Question: I am testing the behavior of 'DataBinding' observable when it comes to use a 'LiveData' vs. 'ObservableInt'.
I have simple layout with a button that triggers a counter for both 'LiveData' & 'ObservableInt' variables that I store in the 'ViewModel', I update their values using 'BindingAdapter'
Both 'LiveData' & 'ObservableInt' variables count up normally; but when there is a device configuration change (screen rotation for my test), the 'ObservableInt' countinues count up with button hits, although the 'LiveData' dismisses one or two counts.
Below gif will illustrate more

My question is how to solve this problem?
I mainly need a 'LiveData' for further 'Transformations'
'''
<?xml version="1.0" encoding="utf-8"?>
<layout xmlns:android="http://schemas.android.com/apk/res/android"
xmlns:app="http://schemas.android.com/apk/res-auto"
xmlns:tools="http://schemas.android.com/tools">
<data>
<variable
name="viewmodel"
type="com.example.android.databindingobservableintlivedata.MyViewModel" />
</data>
<LinearLayout
android:layout_width="match_parent"
android:layout_height="match_parent"
android:gravity="center"
android:orientation="vertical"
tools:context=".MainActivity">
<LinearLayout
android:layout_width="match_parent"
android:layout_height="wrap_content"
android:gravity="center">
<TextView
android:id="@+id/observableint_label"
android:layout_width="wrap_content"
android:layout_height="wrap_content"
android:text="ObservableInt: " />
<TextView
android:id="@+id/observableint_count"
android:layout_width="wrap_content"
android:layout_height="wrap_content"
android:text="0"
app:textValueForObservableInt="@{viewmodel.countObservableInt}" />
</LinearLayout>
<LinearLayout
android:layout_width="match_parent"
android:layout_height="wrap_content"
android:layout_marginTop="8dp"
android:gravity="center">
<TextView
android:id="@+id/livedata_label"
android:layout_width="wrap_content"
android:layout_height="wrap_content"
android:text="LiveData: " />
<TextView
android:id="@+id/livedata_count"
android:layout_width="wrap_content"
android:layout_height="wrap_content"
android:text="0"
app:textValueForLiveData="@{viewmodel.countLiveData}" />
</LinearLayout>
<Button
android:id="@+id/btn_count"
android:layout_width="wrap_content"
android:layout_height="wrap_content"
android:layout_gravity="center"
android:layout_marginTop="16dp"
android:onClick="@{() -> viewmodel.onCount()}"
android:text="Count" />
</LinearLayout>
</layout>
'''
'''
public class MainActivity extends AppCompatActivity {
@Override
protected void onCreate(Bundle savedInstanceState) {
super.onCreate(savedInstanceState);
ActivityMainBinding mBinding = DataBindingUtil.setContentView(this, R.layout.activity_main);
MyViewModel viewModel = ViewModelProviders.of(this).get(MyViewModel.class);
mBinding.setViewmodel(viewModel);
mBinding.setLifecycleOwner(this);
}
}
'''
'''
public class MyViewModel extends ViewModel {
public MutableLiveData<Integer> countLiveData = new MutableLiveData<>(0);
public ObservableInt countObservableInt = new ObservableInt(0);
public void onCount() {
countObservableInt.set(countObservableInt.get() + 1);
int value = countLiveData.getValue() == null ? 0 : countLiveData.getValue();
countLiveData.postValue(value + 1);
}
}
'''
'''
public class BindingAdapters {
@BindingAdapter("textValueForObservableInt")
public static void bindObservableIntInText(TextView text, ObservableInt value) {
text.setText(String.valueOf(value.get()));
}
@BindingAdapter("textValueForLiveData")
public static void bindLiveDataIntegerInText(TextView text, MutableLiveData<Integer> value) {
text.setText(String.valueOf(value.getValue()));
}
}
'''
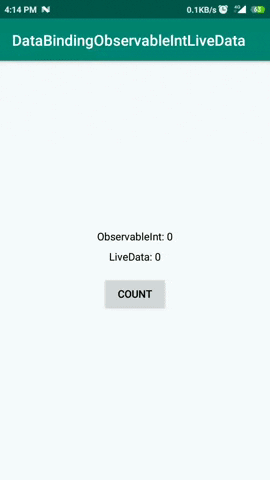
Answer: <URL> of 'LiveData':
Basically this method indicates that, any value given to 'LiveData' can be/should be called from background thread would reflect on main thread with updated value.
Meaning that, if you've got two consecutive calls to 'LiveData' about 'postValue()' then only last value would be dispatched!
In your case, 'countLiveData.postValue(value + 1)' this line gets impacted on if there're too frequent calls to this method, which in case only gets updated for last value but not on consecutive ones.
<URL> of 'LiveData':
This method requires that call must be made from Main thread, resulting UI gets reflected/updated every time no matter how many calls you've made. None of intermediate calls get discarded.
## TL;DR
If you've to update/set value from background thread then use 'postValue()' method otherwise use 'setValue()' when on Main thread.
---
> It takes a while for device rotation when I have continuous hits on the button, and suddenly rotate the device.
Reason is that when you call 'setValue()' on main thread before rotating device, each calls must update the UI consecutively, resulting delay on rotation stuff . That's why it lags/delay on rotation before all 'setValue()' call completes UI updates 'app:textValueForLiveData="@{viewmodel.countLiveData}"'.